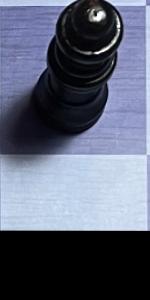
Label: Empty